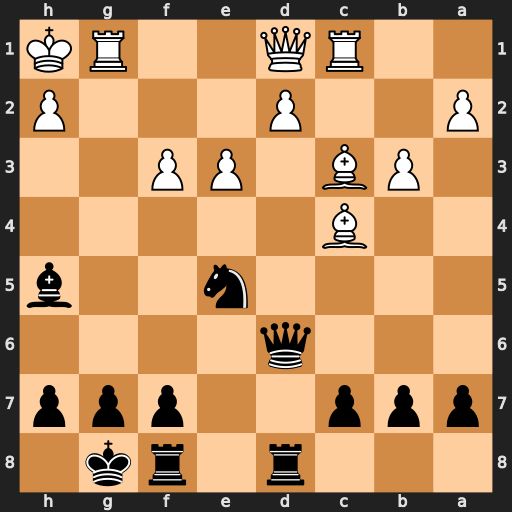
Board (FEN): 3r1rk1/ppp2ppp/3q4/4n2b/2B5/1PB1PP2/P2P3P/2RQ2RK
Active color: b
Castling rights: -
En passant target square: -
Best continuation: Bxf3+ Qxf3 Nxf3 Rxg7+ Kh8 Rxf7+ Ne5